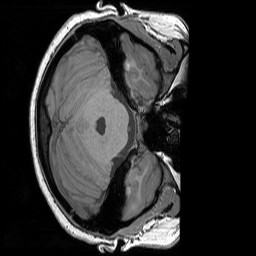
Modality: T1w
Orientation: axial
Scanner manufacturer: siemens
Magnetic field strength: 3 T
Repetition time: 1.83 s
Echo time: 0.00303 s